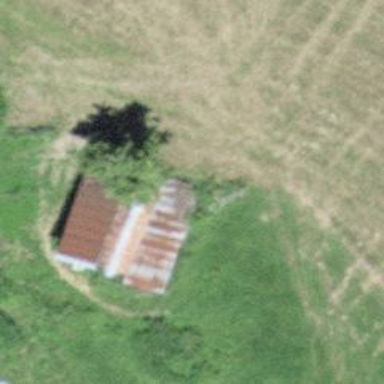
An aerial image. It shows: Cabin.